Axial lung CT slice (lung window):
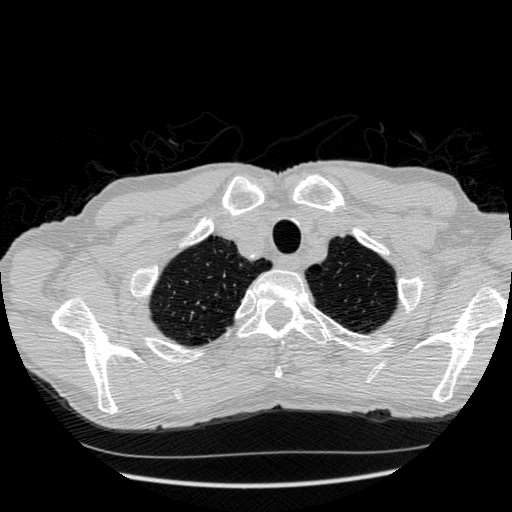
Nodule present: no